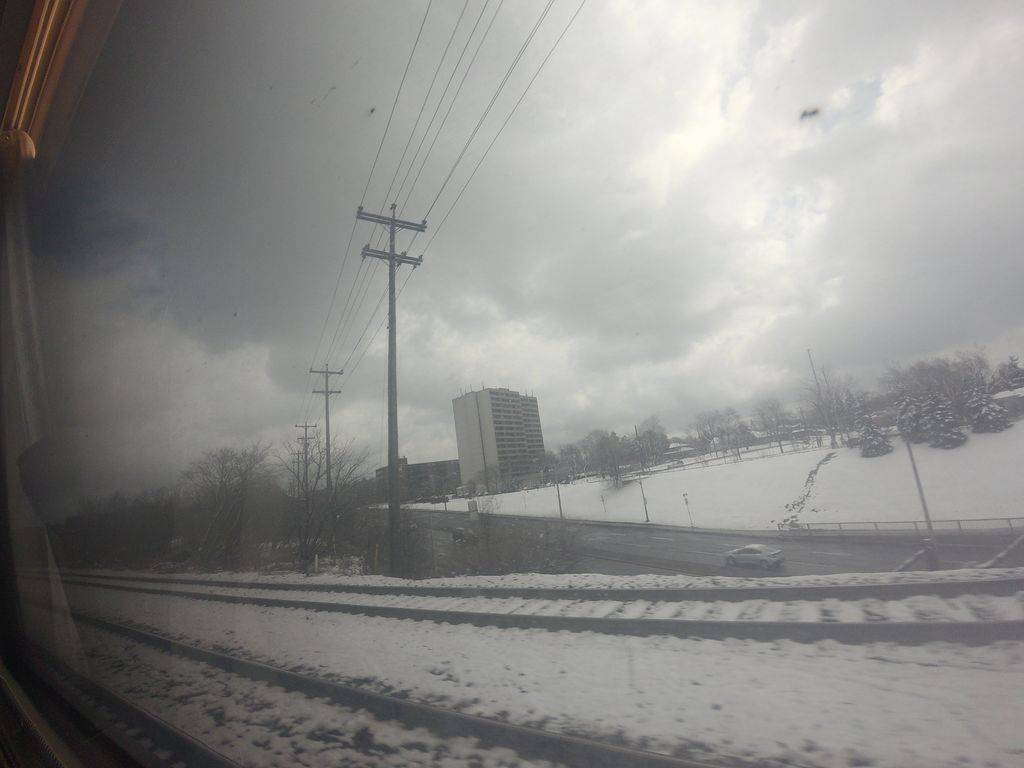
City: toronto